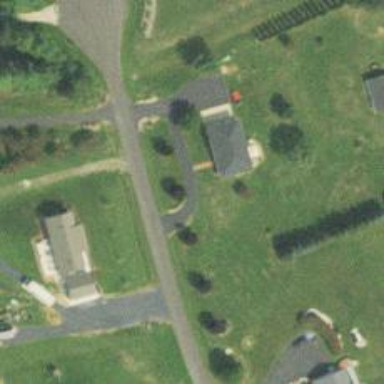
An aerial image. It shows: Driveway.